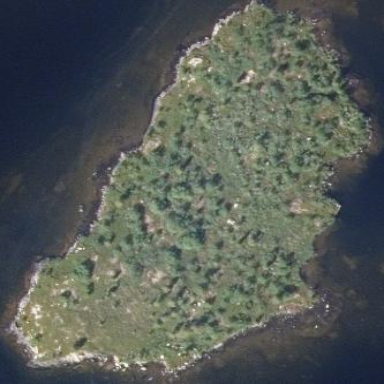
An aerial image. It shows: Islet.